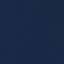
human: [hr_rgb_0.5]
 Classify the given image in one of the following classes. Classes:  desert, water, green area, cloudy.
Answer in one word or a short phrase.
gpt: water